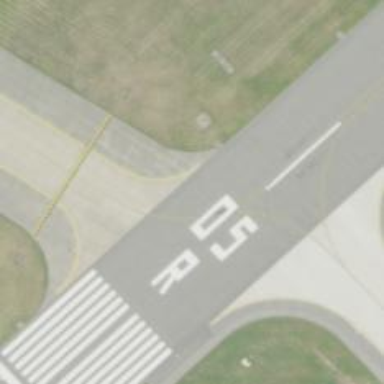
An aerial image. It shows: View of taxiway at the airport.